Field crop: maize
Growth stage: 1
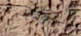
Species: lolium